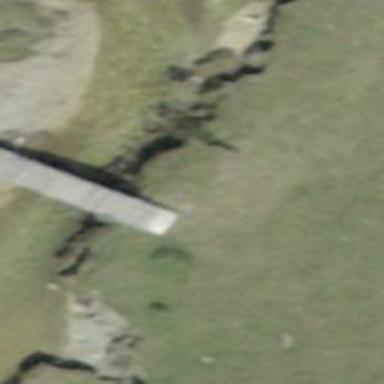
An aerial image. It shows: Path on bridge.